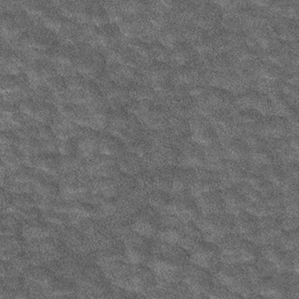
Label: frost